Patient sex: M
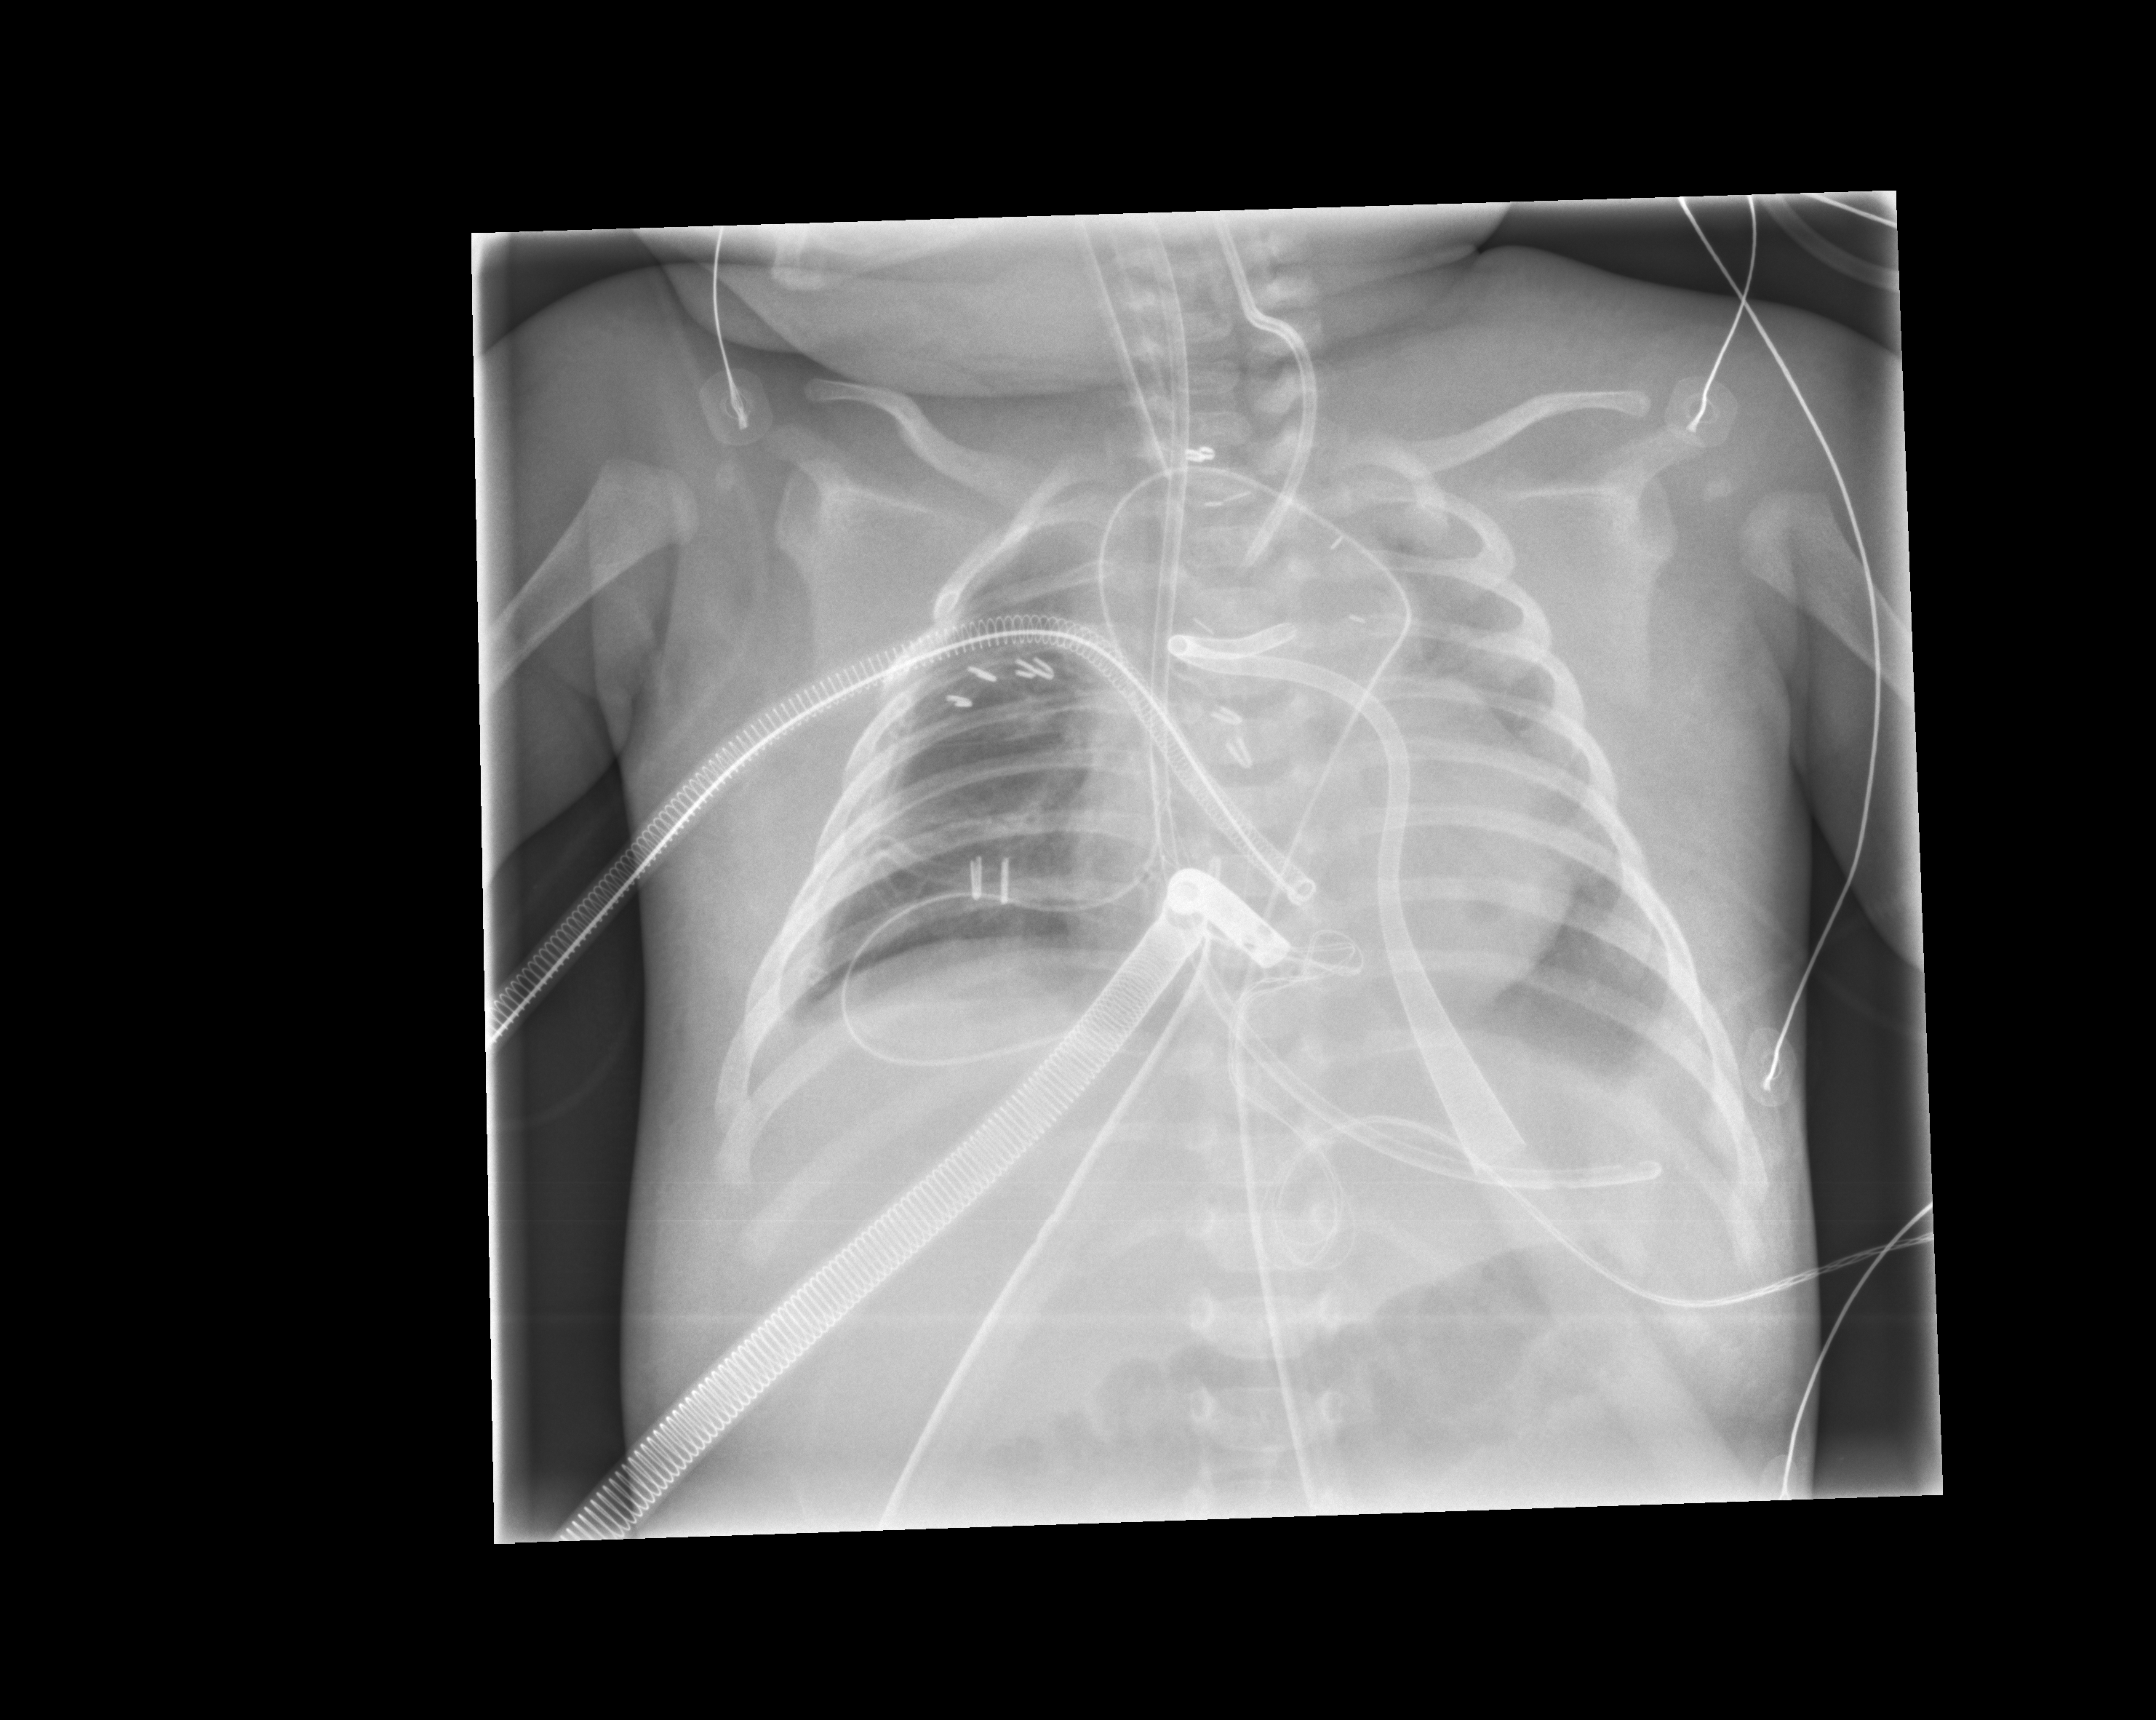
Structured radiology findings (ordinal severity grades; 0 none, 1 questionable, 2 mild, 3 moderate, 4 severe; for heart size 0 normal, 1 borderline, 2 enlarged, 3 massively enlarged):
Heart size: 2
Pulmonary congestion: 2
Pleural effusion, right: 0
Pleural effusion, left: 2
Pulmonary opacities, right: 0
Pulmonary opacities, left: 0
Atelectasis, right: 0
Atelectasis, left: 2